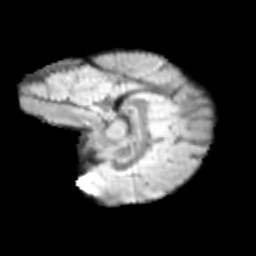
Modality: T2w
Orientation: sagittal
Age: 10
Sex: male
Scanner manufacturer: siemens
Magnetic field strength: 3 T
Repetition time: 3.8 s
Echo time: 0.07 s